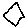
Label: hexagon